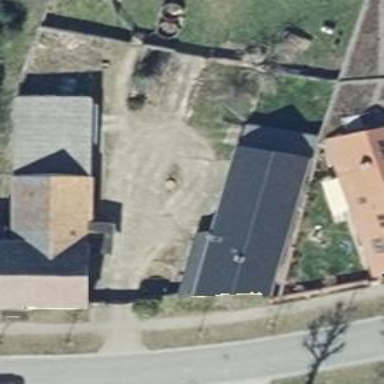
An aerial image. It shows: Building with flat roof.